Question: I don't understand why there is empty space between the left column (highlighed in image) and the header. This only happens when i populate the middle column with chart. Looking at chrome developer i don't understand what i am missing. Here is a snippet of the code. I tried adding margin and padding both to the bottom of the image on left column but that didn't help. What am i missing?
'''
<body style="padding-left: 5px;">
<div id="header" style="width: 960px; height: 100px; background-color: #F5F5F5">
<p>Bubble Inc</p>
</div>
<div id="container" style="width: 1100px; height: 1000px"">
<div id="leftCol" style="width: 225px; display: inline-block; margin-bottom: 50px; padding-bottom: 30px;"></div>
<div id="midCol" style="width: 600px; display: inline-block;"></div>
<div id="rightCol" style="width: 225px; display: inline-block;"></div>
</div>
<script type="text/javascript">
'''

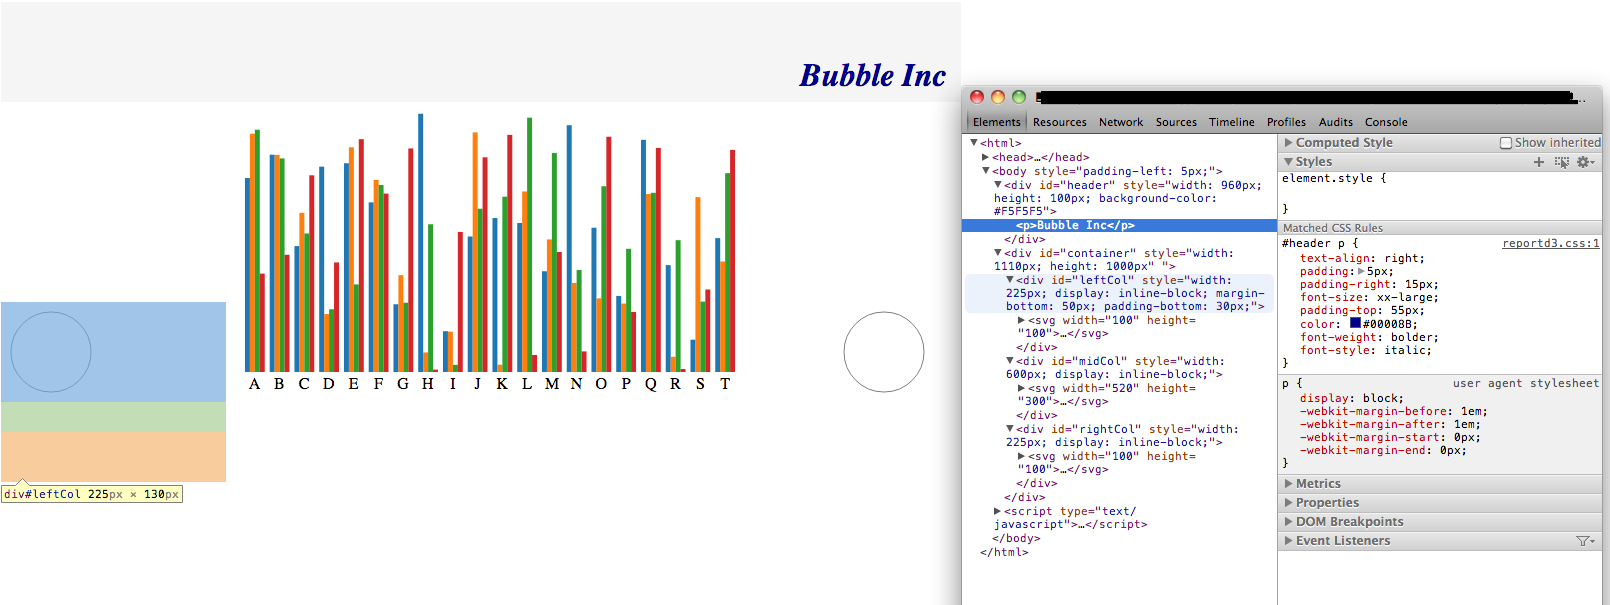
Answer: The problem is that the big charts drag the smaller down, because you have . I added a big place holder chart (id: 'bigContent') to your code to show the effect:
'''
<style>
#leftCol { background-color: red }
#rightCol { background-color: green }
#midCol { background-color: blue }
#bigContent { height: 200px;}
</style>
<div id="header" style="width: 960px; height: 100px; background-color: yellow"><p>Bubble Inc</p></div>
<div id="container" style="width: 1100px; height: 1000px">
<div id="leftCol" style="width: 225px; display: inline-block;">A</div>
<div id="midCol" style="width: 600px; display: inline-block;">
<div id="bigContent">Biiig Content</div>
</div>
<div id="rightCol" style="width: 225px; display: inline-block;">C</div>
</div>
'''
You can by adding a vertical alignment rule to the 'style' section.
'''
#container>div { vertical-align: top; }
'''